Question: I have two tables. One is students and other one is results. Now student id in studetnt's table is unique but one student can have multiple rows in results table.
I want to join both tables and produce exactly one resulting row for every student. This row will contain student's info (name,image etc) and most student result.
I have applied inner join to achieve this but I am getting separate row for each entry in results table. If I apply limit 1 it gives me result with only one student's data and not every student's.
Here is the query:
'''
SELECT students.id,
students.roll_num,
students.first_name,
students.middle_name,
students.last_name,
students.course,
students.photo_url,
results.parano,
results.grade
FROM students
RIGHT JOIN results ON results.std_id=students.id
'''
And here is what I get in results:

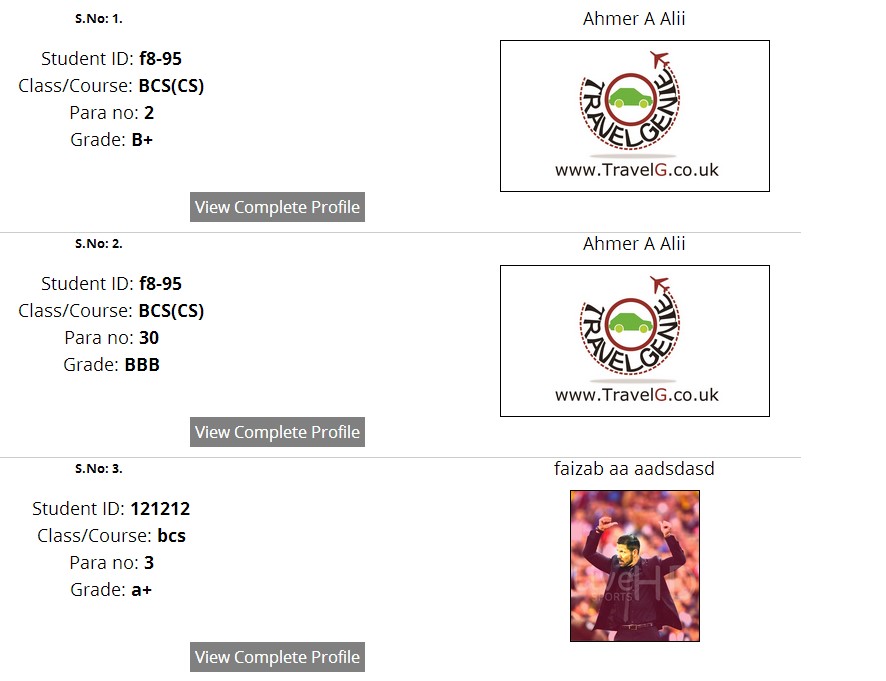
Answer: > student result
is a key. This will complicate query...
'''
SELECT
st.id,
st.roll_num,
st.first_name,
st.middle_name,
st.last_name,
st.course,
st.photo_url,
rs1.parano,
rs2.grade
FROM students st, results rs1, results rs2
WHERE rs1.std_id=st.id AND rs2.std_id=st.id
GROUP BY st.id
HAVING
count(rs1.parano) =
(SELECT count(rs.parano)
FROM results rs
WHERE rs.std_id=st.id
ORDER BY count(rs.parano)
LIMIT 1)
AND count(rs2.grade) = (
SELECT count(rs.grade)
FROM results rs
WHERE rs.std_id=st.id
ORDER BY count(rs.grade)
LIMIT 1)
'''